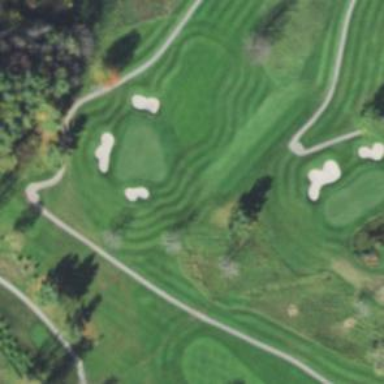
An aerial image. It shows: Golf hole.